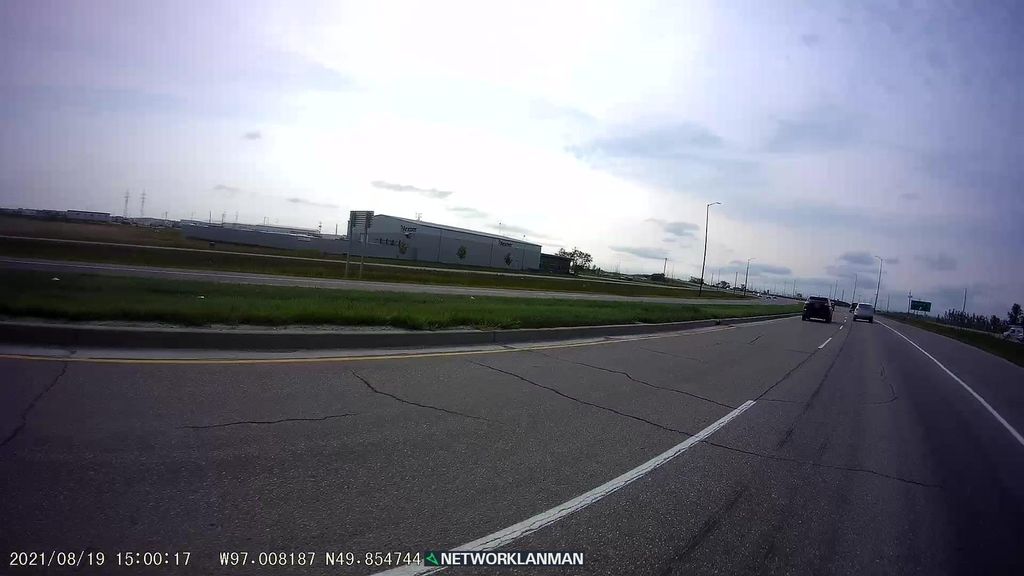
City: winnipeg